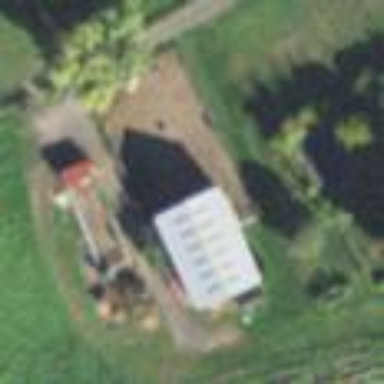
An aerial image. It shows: Farmyard area.